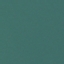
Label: SeaLake